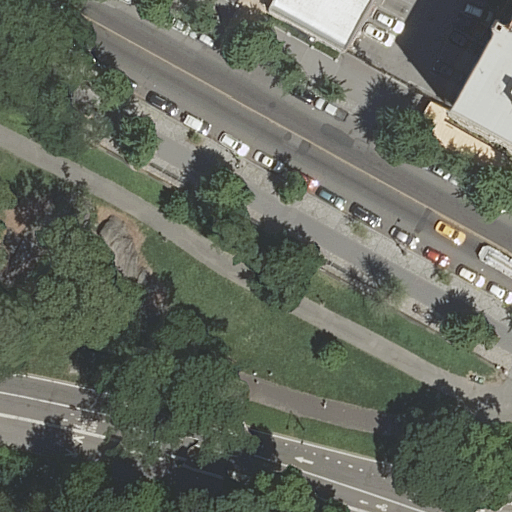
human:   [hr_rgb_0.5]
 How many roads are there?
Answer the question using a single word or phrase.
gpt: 10

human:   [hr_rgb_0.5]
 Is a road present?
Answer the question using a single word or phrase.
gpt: yes

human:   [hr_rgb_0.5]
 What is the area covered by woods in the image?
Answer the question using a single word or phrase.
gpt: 287m2

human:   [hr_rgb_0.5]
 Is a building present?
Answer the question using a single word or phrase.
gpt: yes

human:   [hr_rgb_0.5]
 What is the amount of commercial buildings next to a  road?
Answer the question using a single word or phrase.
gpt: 0

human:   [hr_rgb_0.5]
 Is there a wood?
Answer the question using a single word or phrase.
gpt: yes

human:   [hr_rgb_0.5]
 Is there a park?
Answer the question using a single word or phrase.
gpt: yes

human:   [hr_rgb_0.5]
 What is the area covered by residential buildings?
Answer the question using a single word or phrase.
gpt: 957m2

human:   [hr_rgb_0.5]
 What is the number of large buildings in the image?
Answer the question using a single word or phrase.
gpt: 1

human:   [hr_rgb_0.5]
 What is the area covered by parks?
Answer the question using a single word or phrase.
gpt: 3615m2

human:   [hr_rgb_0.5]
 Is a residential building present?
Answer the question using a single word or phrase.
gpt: yes

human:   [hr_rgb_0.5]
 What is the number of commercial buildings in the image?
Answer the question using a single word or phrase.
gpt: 0

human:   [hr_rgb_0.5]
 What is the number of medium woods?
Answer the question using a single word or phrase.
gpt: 1

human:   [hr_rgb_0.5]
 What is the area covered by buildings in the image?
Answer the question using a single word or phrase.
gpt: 957m2

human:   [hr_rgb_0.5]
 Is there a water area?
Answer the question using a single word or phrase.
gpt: no

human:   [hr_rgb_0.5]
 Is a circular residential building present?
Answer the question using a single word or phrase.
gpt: no

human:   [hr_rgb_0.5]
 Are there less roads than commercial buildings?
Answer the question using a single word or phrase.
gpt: no

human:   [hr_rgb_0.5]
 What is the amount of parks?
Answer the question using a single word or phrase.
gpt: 1

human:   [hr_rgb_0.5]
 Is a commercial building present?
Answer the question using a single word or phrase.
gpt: no

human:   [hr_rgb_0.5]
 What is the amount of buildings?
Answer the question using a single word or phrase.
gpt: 2

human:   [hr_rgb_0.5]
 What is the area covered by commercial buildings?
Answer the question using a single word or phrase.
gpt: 0m2

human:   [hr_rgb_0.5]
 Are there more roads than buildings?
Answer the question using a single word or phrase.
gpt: yes

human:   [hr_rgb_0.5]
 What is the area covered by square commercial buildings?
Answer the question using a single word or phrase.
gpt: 0m2

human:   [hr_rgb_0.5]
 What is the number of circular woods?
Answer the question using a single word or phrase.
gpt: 0

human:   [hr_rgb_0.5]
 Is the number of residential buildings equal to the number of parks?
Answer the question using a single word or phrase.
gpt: no

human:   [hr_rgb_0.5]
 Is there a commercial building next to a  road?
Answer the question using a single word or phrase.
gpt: no

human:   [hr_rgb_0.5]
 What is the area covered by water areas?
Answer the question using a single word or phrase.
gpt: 0m2

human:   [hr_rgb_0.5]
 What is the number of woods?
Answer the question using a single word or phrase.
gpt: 1

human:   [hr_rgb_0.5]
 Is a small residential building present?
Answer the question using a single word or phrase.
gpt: yes

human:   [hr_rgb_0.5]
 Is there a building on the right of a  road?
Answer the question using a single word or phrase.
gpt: yes

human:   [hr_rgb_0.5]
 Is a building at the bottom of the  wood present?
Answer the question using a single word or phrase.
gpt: no

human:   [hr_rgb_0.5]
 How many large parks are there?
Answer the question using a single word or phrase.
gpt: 1

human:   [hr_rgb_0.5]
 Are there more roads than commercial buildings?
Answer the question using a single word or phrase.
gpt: yes

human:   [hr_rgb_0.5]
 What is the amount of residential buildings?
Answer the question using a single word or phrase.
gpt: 2

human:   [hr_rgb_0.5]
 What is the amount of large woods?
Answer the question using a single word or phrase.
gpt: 0

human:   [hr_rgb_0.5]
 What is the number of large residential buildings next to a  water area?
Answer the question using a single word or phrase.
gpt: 0

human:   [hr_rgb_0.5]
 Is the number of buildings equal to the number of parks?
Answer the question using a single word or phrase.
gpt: no

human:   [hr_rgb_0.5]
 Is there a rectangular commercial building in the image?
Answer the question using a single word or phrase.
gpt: no

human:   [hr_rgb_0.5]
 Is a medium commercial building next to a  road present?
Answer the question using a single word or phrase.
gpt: no

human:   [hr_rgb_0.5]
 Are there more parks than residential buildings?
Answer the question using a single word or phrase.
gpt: no

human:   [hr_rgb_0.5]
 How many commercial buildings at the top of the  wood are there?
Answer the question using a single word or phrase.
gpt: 0

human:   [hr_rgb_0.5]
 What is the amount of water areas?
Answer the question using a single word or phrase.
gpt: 0

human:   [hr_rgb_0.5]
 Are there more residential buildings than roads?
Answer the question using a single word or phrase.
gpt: no

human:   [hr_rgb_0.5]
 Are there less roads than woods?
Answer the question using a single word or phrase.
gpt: no

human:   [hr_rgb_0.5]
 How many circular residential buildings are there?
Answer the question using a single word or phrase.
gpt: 0

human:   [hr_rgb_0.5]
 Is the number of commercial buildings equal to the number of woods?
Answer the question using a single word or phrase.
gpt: no

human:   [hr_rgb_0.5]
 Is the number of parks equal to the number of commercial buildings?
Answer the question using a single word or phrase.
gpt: no

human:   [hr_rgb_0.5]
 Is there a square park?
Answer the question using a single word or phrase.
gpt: no

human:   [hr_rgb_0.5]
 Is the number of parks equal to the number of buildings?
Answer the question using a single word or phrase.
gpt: no

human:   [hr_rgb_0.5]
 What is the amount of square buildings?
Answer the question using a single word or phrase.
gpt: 0

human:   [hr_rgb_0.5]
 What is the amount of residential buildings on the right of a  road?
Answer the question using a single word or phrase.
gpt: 2

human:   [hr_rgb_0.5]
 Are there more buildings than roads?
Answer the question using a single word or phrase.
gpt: no

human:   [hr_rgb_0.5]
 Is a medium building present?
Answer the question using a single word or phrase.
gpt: no

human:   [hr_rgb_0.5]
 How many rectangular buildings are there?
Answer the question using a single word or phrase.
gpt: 1

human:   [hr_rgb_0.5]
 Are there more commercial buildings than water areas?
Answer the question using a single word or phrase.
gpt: no

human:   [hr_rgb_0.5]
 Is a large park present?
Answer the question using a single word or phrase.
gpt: yes

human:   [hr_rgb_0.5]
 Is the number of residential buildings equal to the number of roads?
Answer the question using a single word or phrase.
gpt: no

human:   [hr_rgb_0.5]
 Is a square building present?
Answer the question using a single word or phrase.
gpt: no

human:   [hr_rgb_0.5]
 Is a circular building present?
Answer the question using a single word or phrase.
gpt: no

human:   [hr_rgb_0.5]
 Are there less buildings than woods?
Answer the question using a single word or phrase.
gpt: no

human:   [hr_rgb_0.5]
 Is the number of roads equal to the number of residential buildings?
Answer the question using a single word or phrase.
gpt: no

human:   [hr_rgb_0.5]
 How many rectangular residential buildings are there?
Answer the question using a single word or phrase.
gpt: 1

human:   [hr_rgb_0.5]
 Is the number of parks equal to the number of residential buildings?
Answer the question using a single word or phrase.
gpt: no

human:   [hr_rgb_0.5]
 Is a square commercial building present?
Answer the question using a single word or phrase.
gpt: no